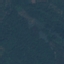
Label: Forest